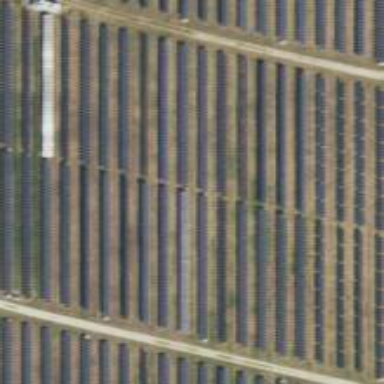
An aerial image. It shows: Solar power generator using photovoltaic method with solar photovoltaic panel types.